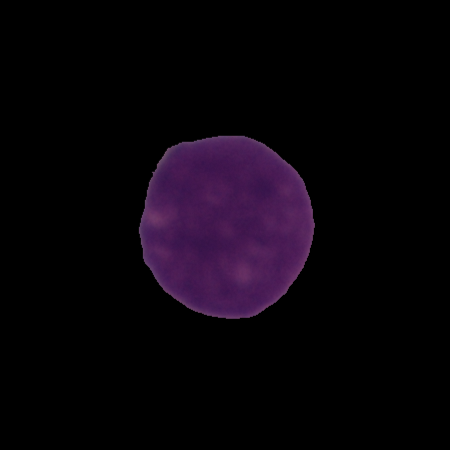
Label: cancer